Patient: sex F, age 38
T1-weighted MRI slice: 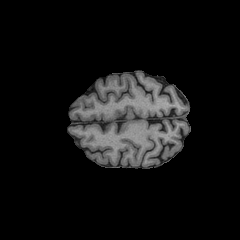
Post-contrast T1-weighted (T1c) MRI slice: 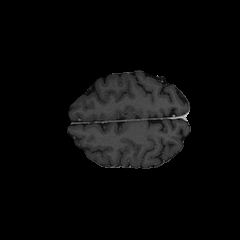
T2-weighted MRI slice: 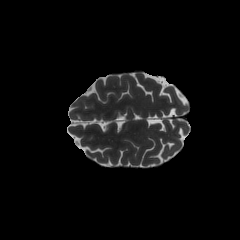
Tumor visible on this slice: no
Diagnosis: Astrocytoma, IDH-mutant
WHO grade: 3